Interaction volume radius: 10 \u00c5
Interaction volume height: 10 \u00c5
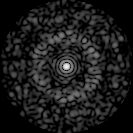
Disorder parameter: 0.8372